Question:
How do I use the QuantityFormula column to iterate over the column headers. For example to find
1. where count (from QuantityFormula) == count (from headers.
2. Take the value of that row
3. To produce a new column called Quantity, with that value.
4. Do the same for all Count, Area, Volume
It needs to work if new rows are added too.
I found this code online, to start with looking to modify it or create a new piece of code to do what I need. How do I loop and compare Column to header (lookup_array == lookup_value) and store row value of that.
Note: the NaN columns (count, area, volume) could have values in them in future tables
'''
def xlookup(lookup_value, lookup_array, return_array, if_not_found:str = ''):
match_value = return_array.loc[lookup_array == lookup_value]
if match_value.empty:
return f'"{lookup_value}" not found!' if if_not_found == '' else if_not_found
else:
return match_value.tolist()[0]
Merged['Quantity'] = Merged['QuantityFormula'].apply(xlookup, args = (Merged['NRM'], left['UoM']))
'''
I have a XLOOKUP functionality but I need something slightly different.
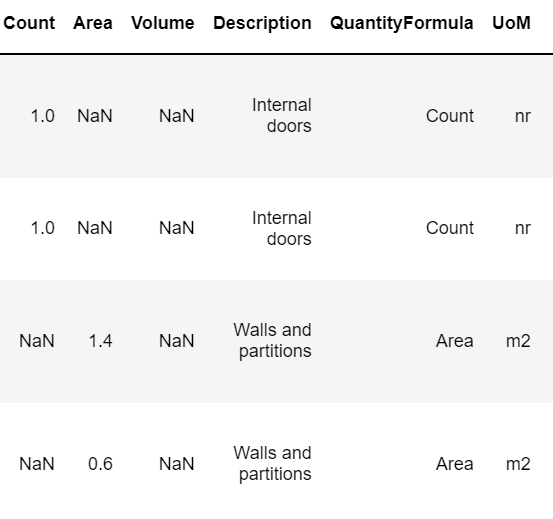
Answer: here is one way to do it
I used a made-up Dataframe, if you had shared the dataframe as a code (preferably) or text, I would have used that. Refer to <URL>
'''
# use apply, to capture a row value for a column in forumla, along x-axis
df['quantity']=df.apply(lambda x: x[x['formula']] , axis=1)
df
'''
'''
count area formula quantity
0 1.0 NaN count 1.0
1 1.0 NaN count 1.0
2 NaN 1.4 area 1.4
3 NaN 0.6 area 0.6
'''